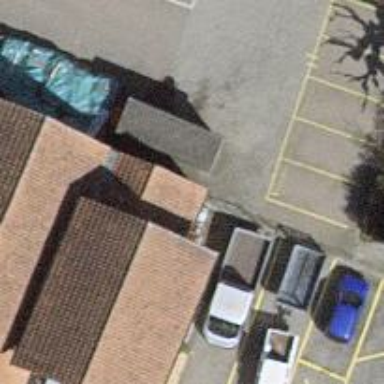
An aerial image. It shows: Building with ridge on the roof.